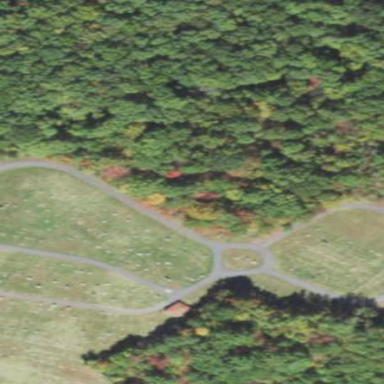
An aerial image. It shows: Cemetery.